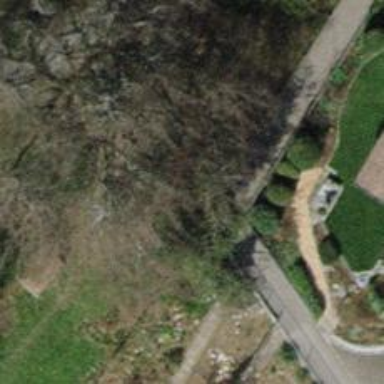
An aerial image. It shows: Fence is in the image.